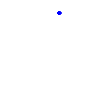
Particle: electron